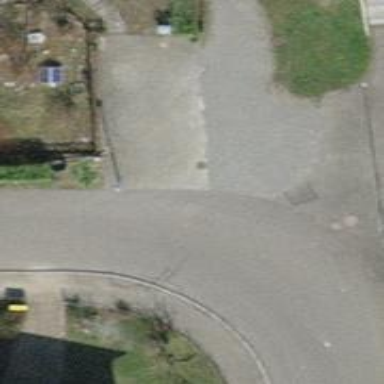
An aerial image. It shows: Footway with pebblestone surface.